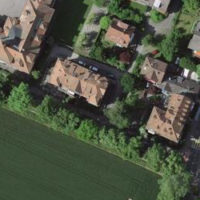
EUNIS habitat code: 54
Species observed at this site:
Juglans nigra
Symphoricarpos albus